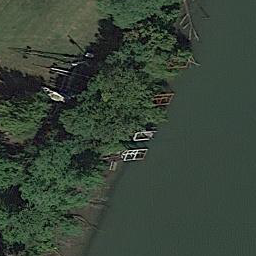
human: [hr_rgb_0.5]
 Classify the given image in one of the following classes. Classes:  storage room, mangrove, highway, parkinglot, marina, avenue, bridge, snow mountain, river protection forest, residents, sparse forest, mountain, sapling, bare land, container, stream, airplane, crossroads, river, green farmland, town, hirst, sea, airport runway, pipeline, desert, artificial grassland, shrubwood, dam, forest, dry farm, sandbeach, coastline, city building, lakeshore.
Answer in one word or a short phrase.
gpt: river protection forest